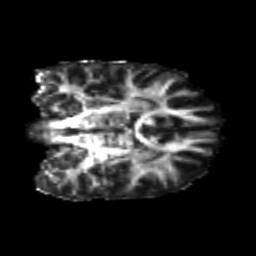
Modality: FA
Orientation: coronal
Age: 20
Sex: female
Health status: healthy
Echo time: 0.074 s